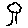
Label: tree